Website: apple
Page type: address-validator
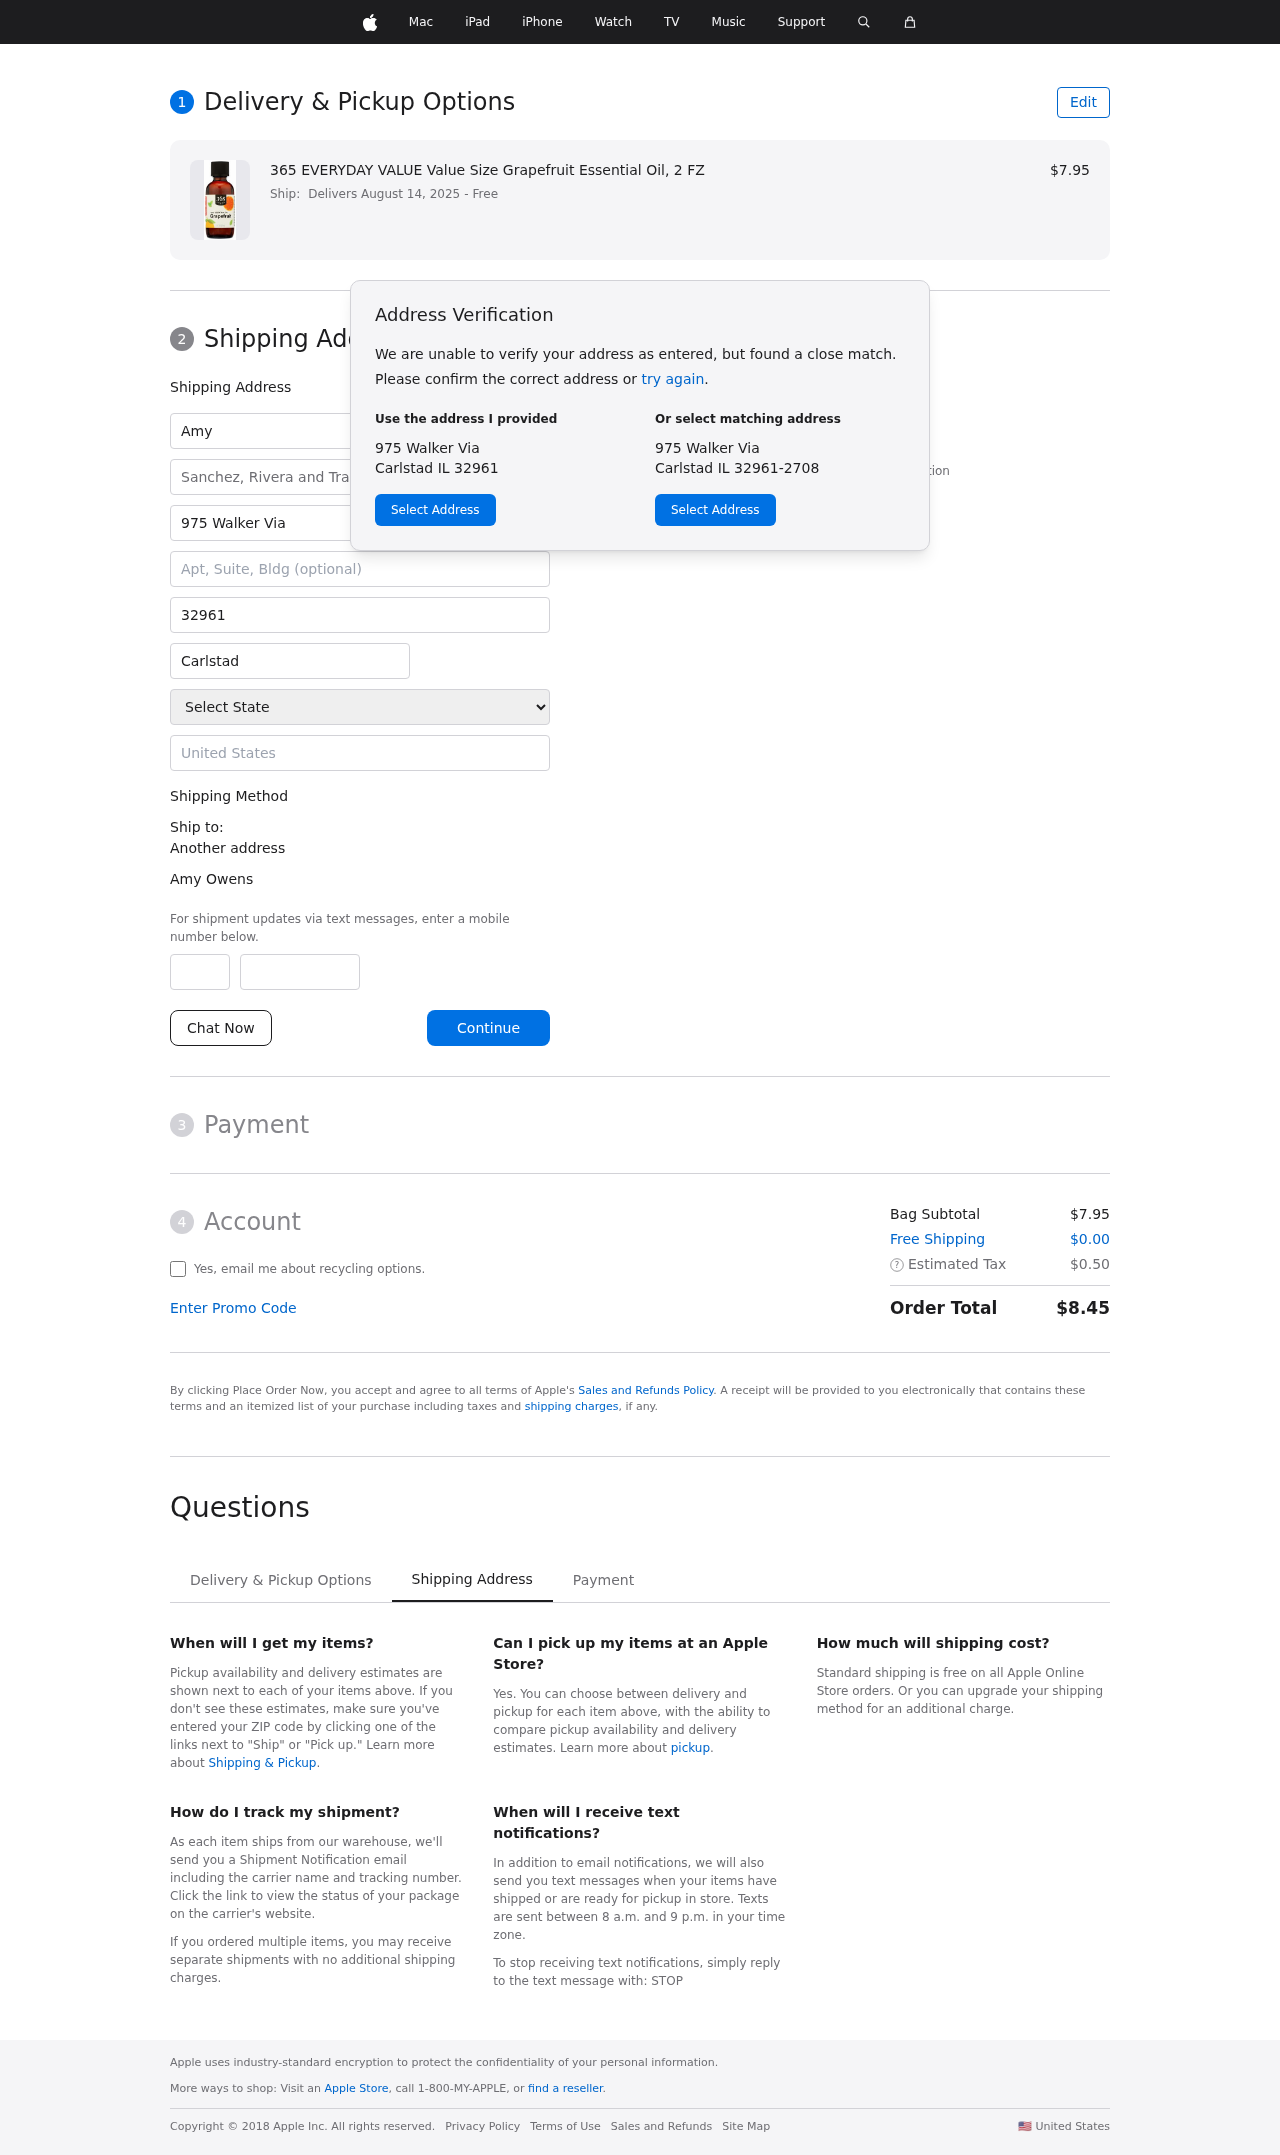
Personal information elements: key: PII_CITY
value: Carlstad
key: PII_COMPANY
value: Sanchez, Rivera and Tran
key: PII_COUNTRY
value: United States
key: PII_FIRSTNAME
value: Amy
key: PII_FULLNAME
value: Amy Owens
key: PII_LASTNAME
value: Owens
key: PII_PHONE_AREA
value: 554
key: PII_PHONE_SUFFIX
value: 4089
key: PII_POSTCODE
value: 32961
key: PII_STATE
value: Illinois
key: PII_STREET
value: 975 Walker Via
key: PII_CITY_STATE_ZIP
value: Carlstad IL 32961
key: PII_STATE_ABBR
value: IL
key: PII_POSTCODE_FULL
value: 32961
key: PII_POSTCODE_NUMERIC
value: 32961
Product elements: key: PRODUCT1_NAME
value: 365 EVERYDAY VALUE Value Size Grapefruit Essential Oil, 2 FZ
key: PRODUCT1_PRICE
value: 7.95
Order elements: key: ORDER_DELIVERY_DATE
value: Delivers August 14, 2025
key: ORDER_SUBTOTAL
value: $7.95
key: ORDER_SHIPPING_COST
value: $0.00
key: ORDER_TAX
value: $0.50
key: ORDER_TOTAL
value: $8.45